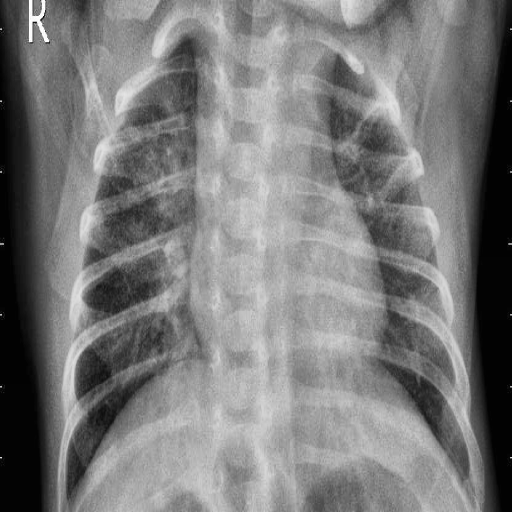
Finding: PNEUMONIA